Question: On my template I have a field where the user(s) can choose and select a background for their site.

This is called from the ID 'background-one' in an array.
My question is, how would I be able to output this into the head section of my CSS correctly if the users are only given the following options:
1) The choice of just a background color
> background: #990000;
2) The choice of just a background image
> background: url(../images/example.jpg) no-repeat top left scroll;
3) Or the choice of a background color and an image
> background: #990000 url(../images/example.jpg) no-repeat top left scroll;
---
This is my current snippet of code to output the script into the css head section:
'''
<?php $background = of_get_option('background-one'); {
if ($background['color'] || $background['image']) {
echo 'body {
background: ' . $background['color'] . ' url(' . $background['image']. ') ' .$background['repeat']. ' ' .$background['position']. ' ' .$background['attachment']. ';';
}
else if ($background['color']) {
echo 'body {
background: ' . $background['color']. ';';
}
else if ($background['image']) {
echo 'body {
background: ' . 'url(' . $background['image']. ') ' .$background['repeat']. ' ' .$background['position']. ' ' .$background['attachment']. ';';
};
}
?>
'''
But with that, the results are:
1) The choice of just a background color
> background: #990000 url() no-repeat top left scroll;
2) The choice of just a background image
> background: ''url(../images/example.jpg) no-repeat top left scroll;
3) Or the choice of a background color and an image
> background: #990000 url(../images/example.jpg) no-repeat top left scroll;
As I'm fairly new to writing PHP, how would I re-work my snippet above to get the results I'm after?
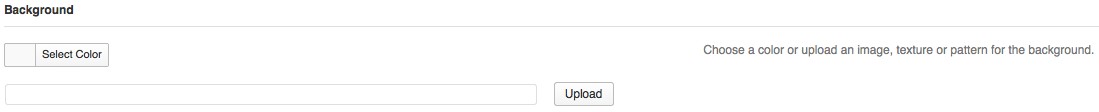
Answer: Change the following:
'''
if ($background['color'] || $background['image']) {
'''
To this:
'''
if ($background['color'] && $background['image']) {
'''
The reason your snippet doesn't work like you want it to is because "||" equals "OR", which means that if either "$background['color']" or if "$background['image']" is set, the if-statement will apply.
Using "&&" instead, which in English means "AND", would make the if-statement only apply if both "color" and "image" are set.